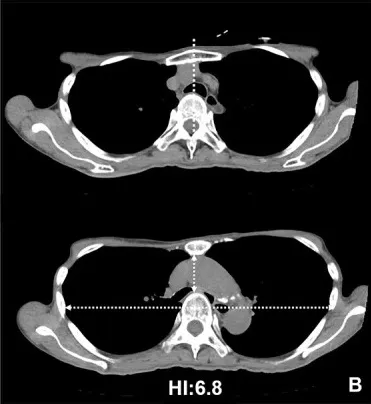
Postoperative. CT findings: the Nuss procedure improved the chest wall and right main bronchus stenosis, and reduced HI from 8.9 to 4.6.
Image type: radiology (ct)